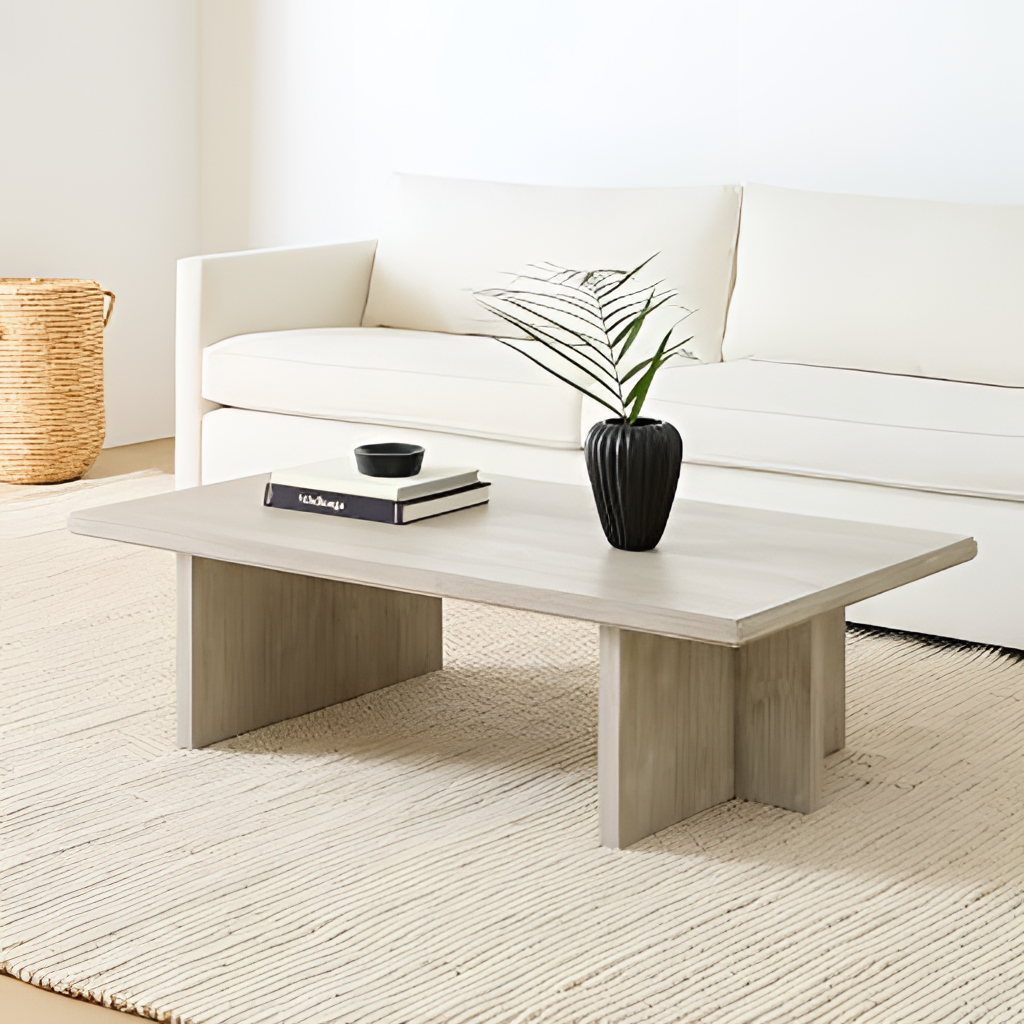
beige fabric sofa, living room, contemporary, paint wallpaper, with solid pattern, beige woven flooring, with solid pattern